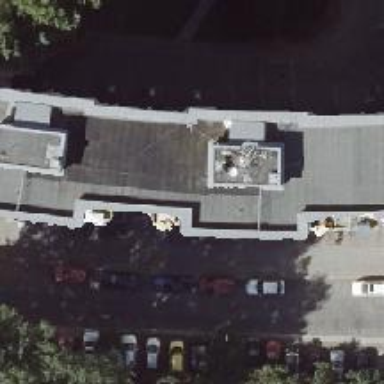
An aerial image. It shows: Restaurant.